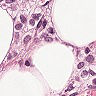
Metastatic tissue present: yes